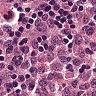
Metastatic tissue present: no